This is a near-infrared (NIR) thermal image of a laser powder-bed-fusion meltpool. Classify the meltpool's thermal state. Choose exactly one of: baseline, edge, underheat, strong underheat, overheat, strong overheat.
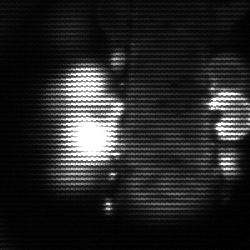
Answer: strong underheat